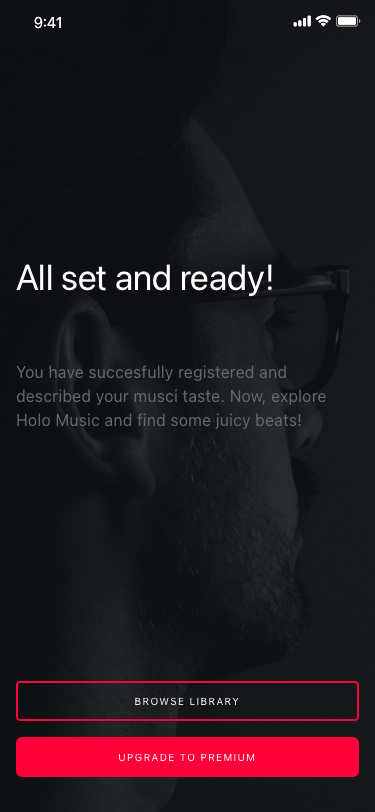
Text in this UI design:
You have succesfully registered and described your musci taste. Now, explore Holo Music and find some juicy beats!
All set and ready!